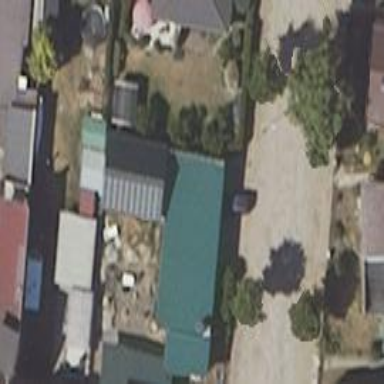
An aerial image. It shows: Shed.